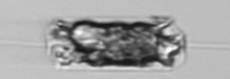
Label: Ditylum_brightwellii